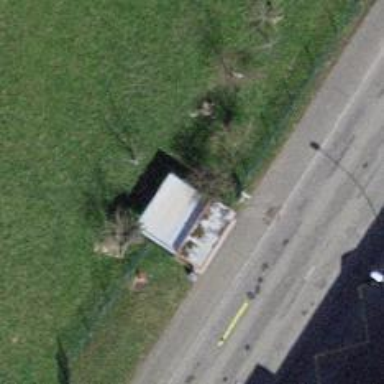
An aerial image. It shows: Bus stop with sheltered platform for public transport.